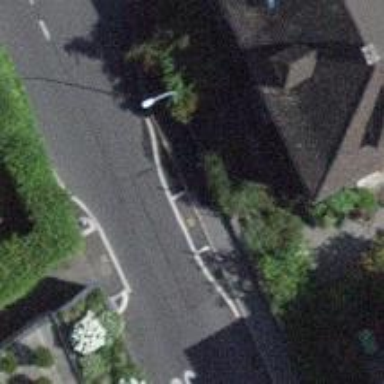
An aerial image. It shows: Kerb barrier.